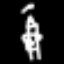
Label: pencil